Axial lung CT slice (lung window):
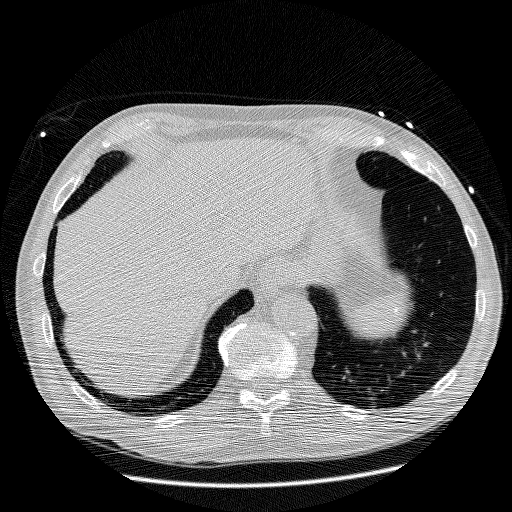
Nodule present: no